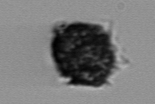
Label: Gonyaulax